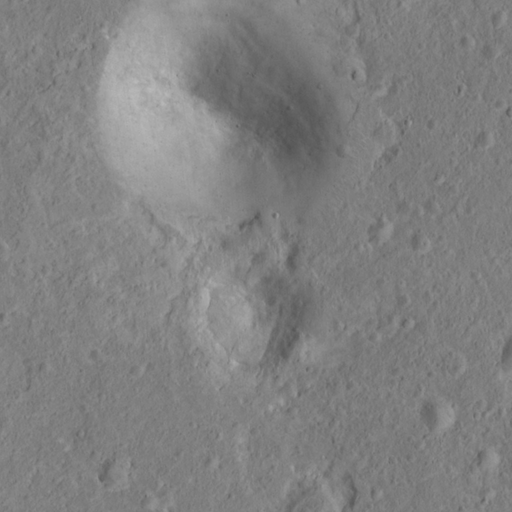
Classes present: Background, Cone